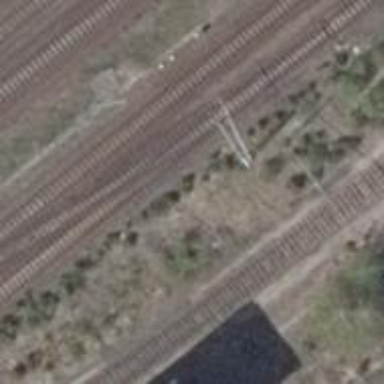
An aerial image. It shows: Railway switch.